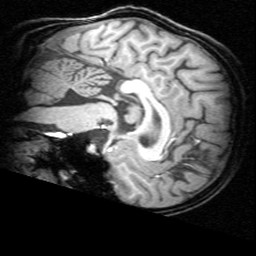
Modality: T1w
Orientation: sagittal
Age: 20
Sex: female